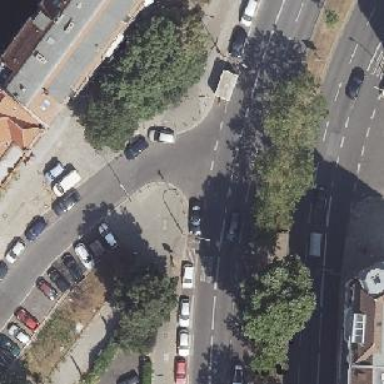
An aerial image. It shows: Unmarked crossing on the road.